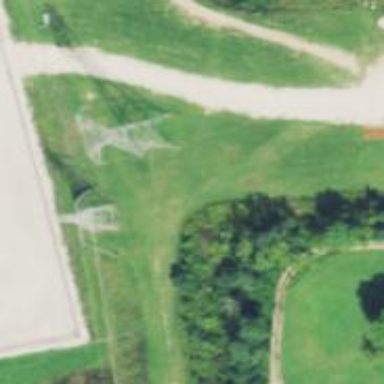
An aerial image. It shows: Lattice structure tower used for power distribution.